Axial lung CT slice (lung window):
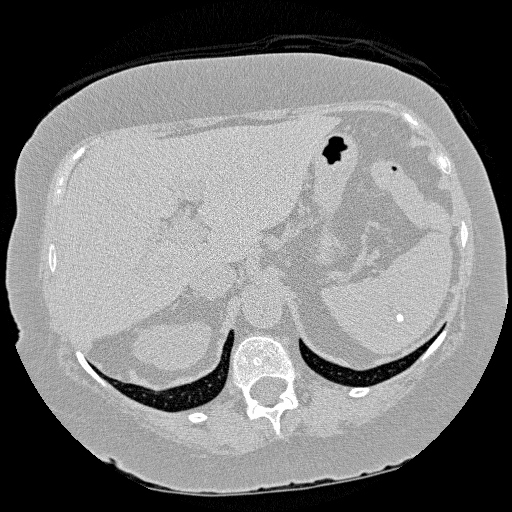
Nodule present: no